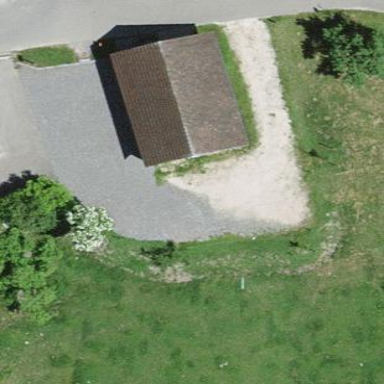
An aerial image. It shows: Garage building.